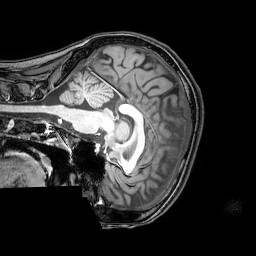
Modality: T1w
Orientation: sagittal
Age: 22
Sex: female
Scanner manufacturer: philips
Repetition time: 0.008146 s
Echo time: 0.00373 s